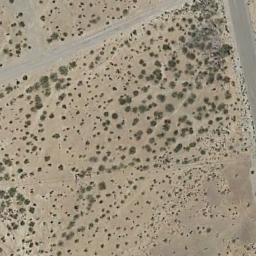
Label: chaparral